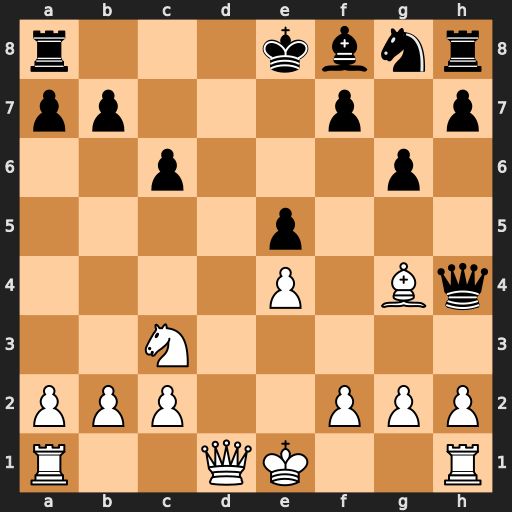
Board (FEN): r3kbnr/pp3p1p/2p3p1/4p3/4P1Bq/2N5/PPP2PPP/R2QK2R
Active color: w
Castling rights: KQkq
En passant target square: -
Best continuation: Qd7#